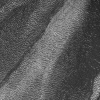
Atmospheric dust classification: not_dusty